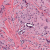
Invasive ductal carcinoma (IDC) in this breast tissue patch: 1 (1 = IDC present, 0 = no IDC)